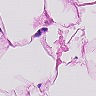
Metastatic tissue present: no